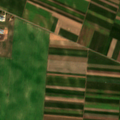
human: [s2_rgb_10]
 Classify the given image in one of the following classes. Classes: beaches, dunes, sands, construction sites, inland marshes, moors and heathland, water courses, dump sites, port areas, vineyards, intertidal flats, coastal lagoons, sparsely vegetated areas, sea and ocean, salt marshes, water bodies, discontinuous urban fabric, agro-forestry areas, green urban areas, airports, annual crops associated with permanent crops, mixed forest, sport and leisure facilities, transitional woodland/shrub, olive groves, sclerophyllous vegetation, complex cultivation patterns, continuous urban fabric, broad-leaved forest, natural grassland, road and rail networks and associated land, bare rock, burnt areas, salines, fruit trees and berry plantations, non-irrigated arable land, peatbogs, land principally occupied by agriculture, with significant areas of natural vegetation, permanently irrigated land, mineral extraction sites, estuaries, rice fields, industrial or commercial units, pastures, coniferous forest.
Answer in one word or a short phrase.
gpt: industrial or commercial units, non-irrigated arable land